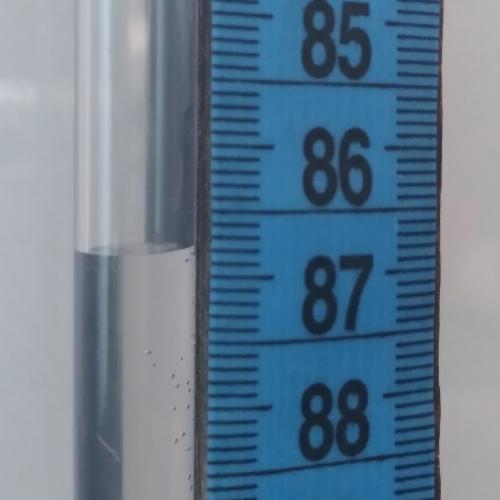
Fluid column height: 86.8 cm